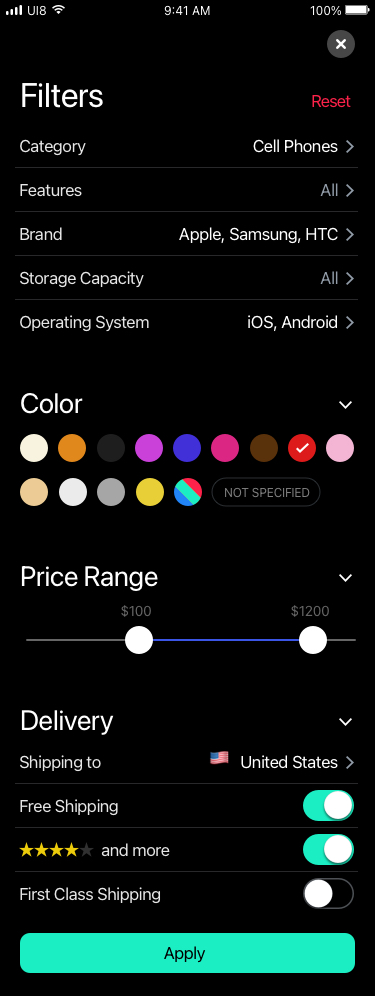
Text in this UI design:
Filters
🇺🇸
and more
Delivery
Price Range
$100
$1200
Color
Not Specified
Reset